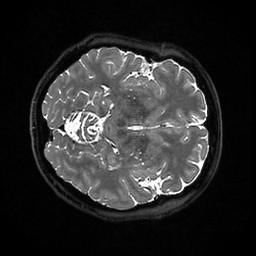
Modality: T2w
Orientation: axial
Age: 49
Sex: female
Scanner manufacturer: ge
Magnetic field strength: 3 T
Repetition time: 3.202 s
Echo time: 0.06602 s